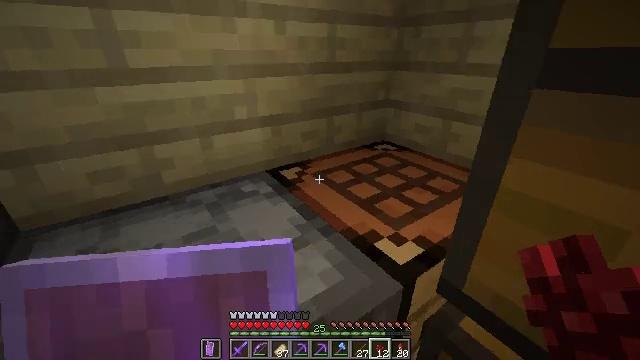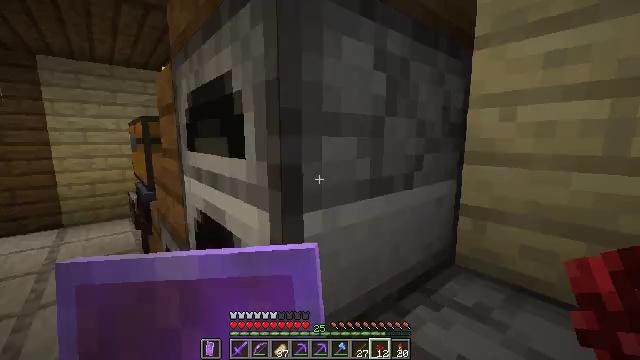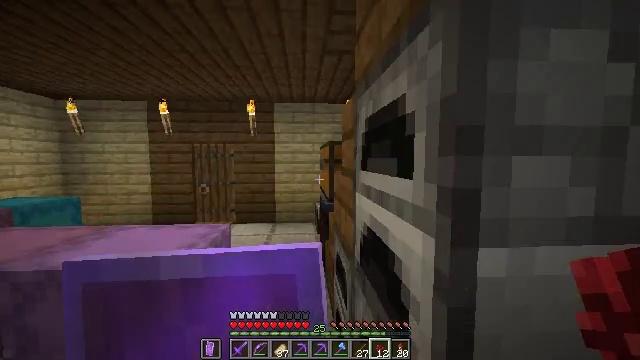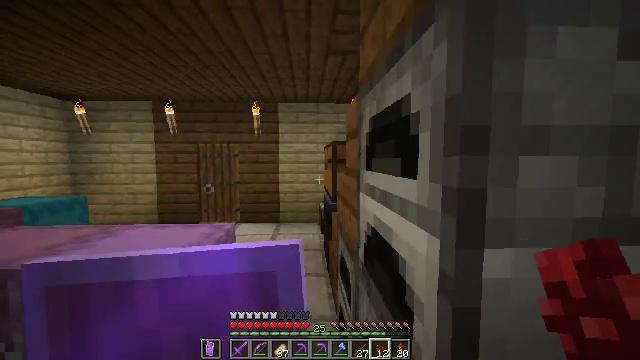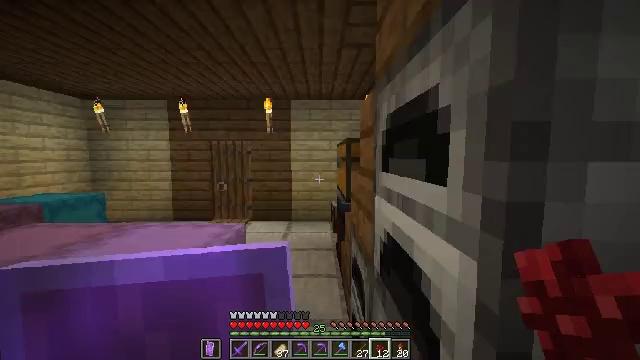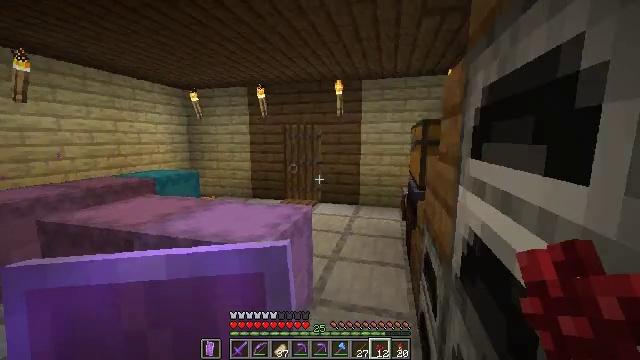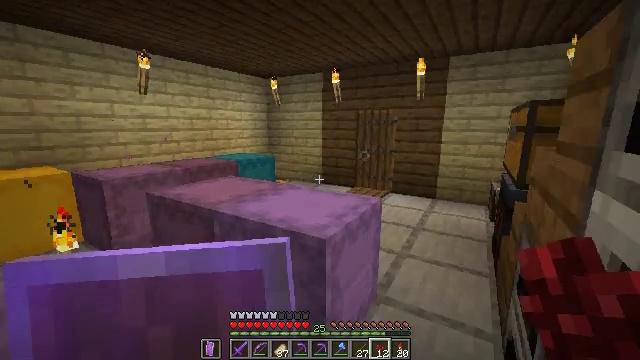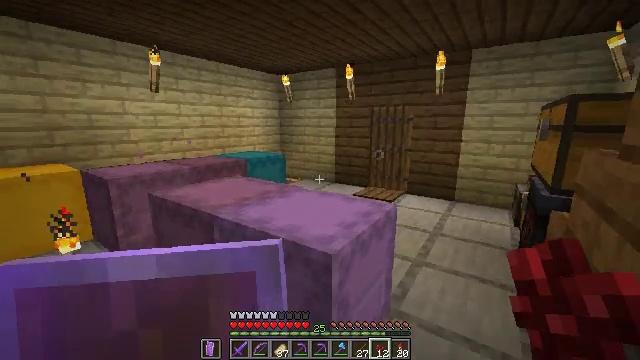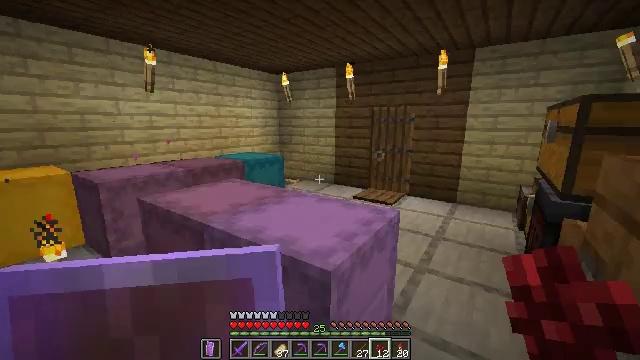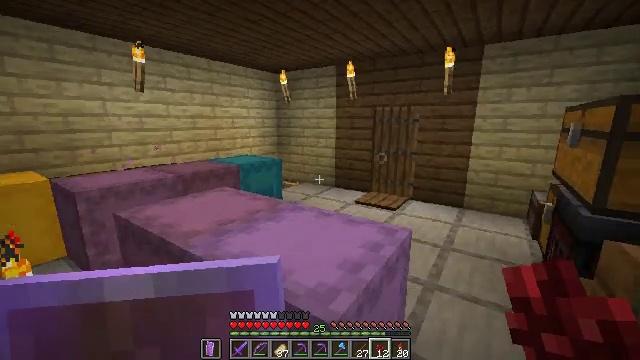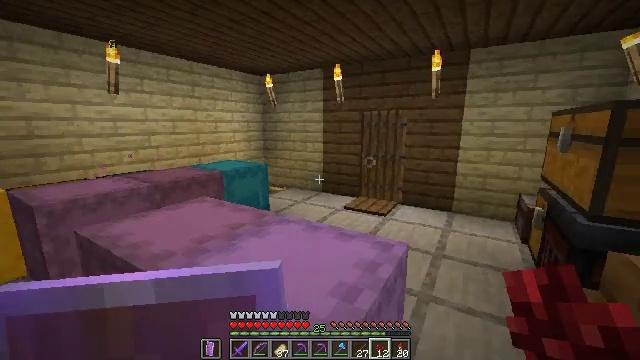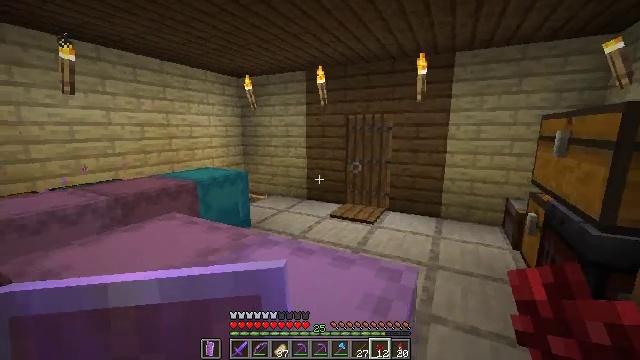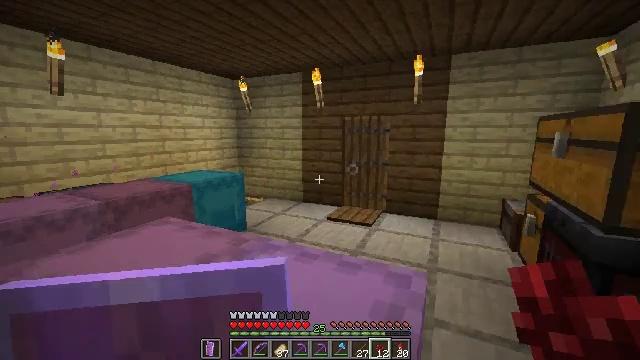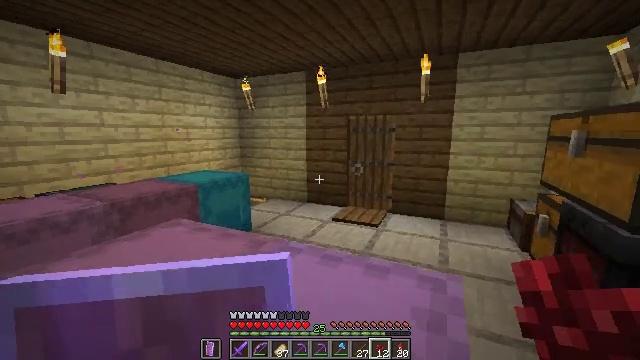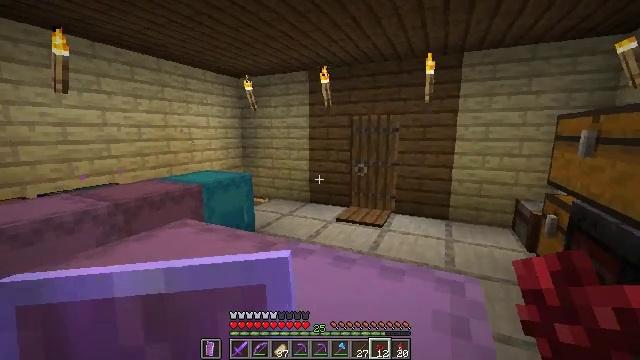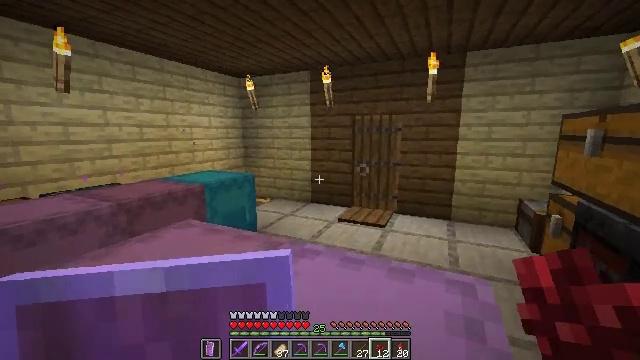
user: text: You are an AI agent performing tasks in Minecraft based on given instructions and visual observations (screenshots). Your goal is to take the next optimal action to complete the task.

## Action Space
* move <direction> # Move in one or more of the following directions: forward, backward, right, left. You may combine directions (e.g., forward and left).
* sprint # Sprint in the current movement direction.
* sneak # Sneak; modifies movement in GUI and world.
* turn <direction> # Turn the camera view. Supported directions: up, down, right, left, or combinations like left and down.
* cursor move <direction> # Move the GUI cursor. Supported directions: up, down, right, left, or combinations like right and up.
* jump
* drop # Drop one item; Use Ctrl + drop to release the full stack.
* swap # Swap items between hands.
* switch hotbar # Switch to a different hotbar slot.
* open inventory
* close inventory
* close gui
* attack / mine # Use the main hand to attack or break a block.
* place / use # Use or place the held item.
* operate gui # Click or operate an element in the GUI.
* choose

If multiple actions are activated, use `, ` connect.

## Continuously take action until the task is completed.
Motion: motion action
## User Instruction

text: Create sugar from sugarcane.
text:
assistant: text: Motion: turn left and up
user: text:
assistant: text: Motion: turn left and up
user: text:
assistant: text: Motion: no_op
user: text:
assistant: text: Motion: move forward, turn left
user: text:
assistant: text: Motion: move forward, turn left and down
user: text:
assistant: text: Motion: move forward, turn left and down
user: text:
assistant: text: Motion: move forward, turn left
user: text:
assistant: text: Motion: move forward
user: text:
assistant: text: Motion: move forward
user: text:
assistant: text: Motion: move forward, turn right
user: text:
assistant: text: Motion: move forward, turn right
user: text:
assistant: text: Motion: move forward, turn right
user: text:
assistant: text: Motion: move forward, sprint
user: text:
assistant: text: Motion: move forward, sprint
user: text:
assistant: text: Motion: move forward, sprint
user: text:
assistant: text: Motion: move forward and move right, sprint
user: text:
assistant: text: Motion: move forward and move right, sprint
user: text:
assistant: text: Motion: move forward and move right, sprint
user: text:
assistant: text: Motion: move forward and move right, sprint
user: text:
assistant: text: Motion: move forward and move right, sprint
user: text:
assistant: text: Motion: move forward and move right, sprint
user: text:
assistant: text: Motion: move forward and move right, sprint
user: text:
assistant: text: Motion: move forward and move right, sprint
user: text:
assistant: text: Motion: move forward and move right, sprint
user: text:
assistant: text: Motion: move forward and move right, sprint
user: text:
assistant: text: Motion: move forward and move right, sprint
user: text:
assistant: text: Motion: move forward and move right, sprint
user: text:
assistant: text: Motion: move forward and move right, sprint
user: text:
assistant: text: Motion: move forward and move right, sprint
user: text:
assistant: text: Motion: move forward and move right, sprint